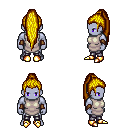
a pixel art fantasy rpg character, male body template, dark elf, purple skin, white tunic, metal pants, blonde extra-long topknot hairstyle, leather bracers, gold boots, four views (front, back, left, right), 2x2 character sprite sheet, small pixel art, hard edges, no anti-aliasing